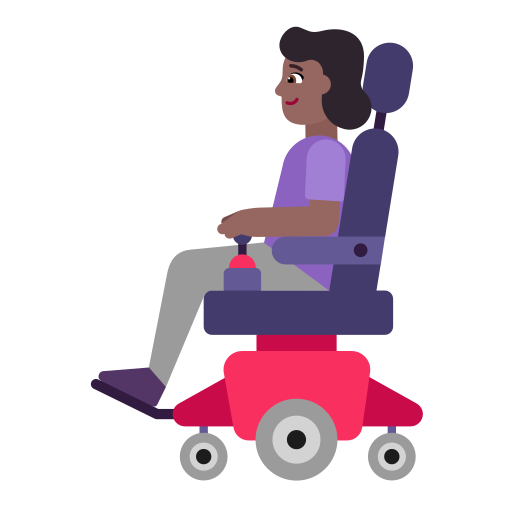
woman in motorized wheelchair flat  dark